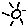
Label: sun